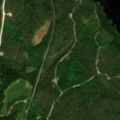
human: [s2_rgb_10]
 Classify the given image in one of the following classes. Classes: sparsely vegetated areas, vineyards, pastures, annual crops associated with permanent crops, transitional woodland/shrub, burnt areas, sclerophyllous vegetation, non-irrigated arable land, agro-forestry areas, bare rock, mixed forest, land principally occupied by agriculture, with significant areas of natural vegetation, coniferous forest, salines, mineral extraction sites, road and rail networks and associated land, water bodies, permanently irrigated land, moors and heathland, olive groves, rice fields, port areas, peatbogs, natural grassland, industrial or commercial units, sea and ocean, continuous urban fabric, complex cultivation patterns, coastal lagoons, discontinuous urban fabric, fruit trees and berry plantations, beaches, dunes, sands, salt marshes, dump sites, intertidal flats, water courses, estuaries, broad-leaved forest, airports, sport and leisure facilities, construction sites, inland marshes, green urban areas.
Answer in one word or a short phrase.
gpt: coniferous forest, mixed forest, water bodies